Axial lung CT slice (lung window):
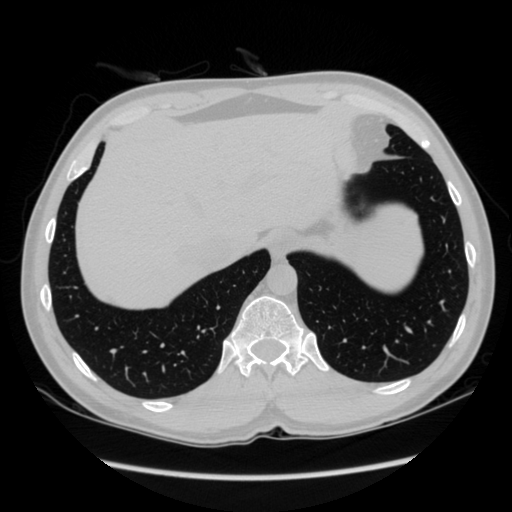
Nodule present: no